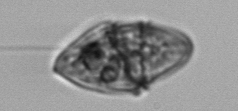
Label: Gyrodinium